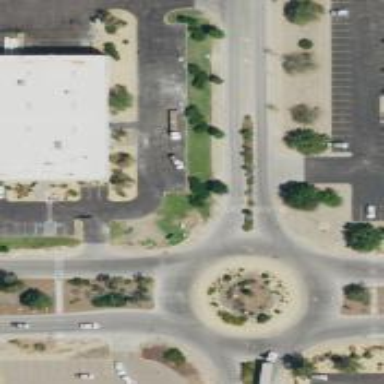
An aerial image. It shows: Tertiary road that leads to roundabout.